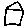
Label: house